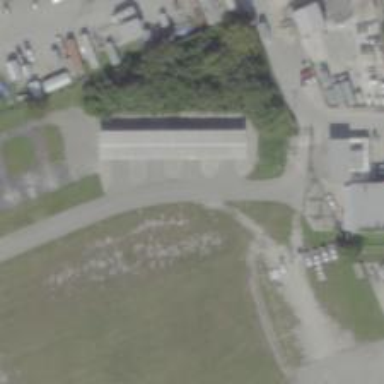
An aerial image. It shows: View of taxiway at the airport.